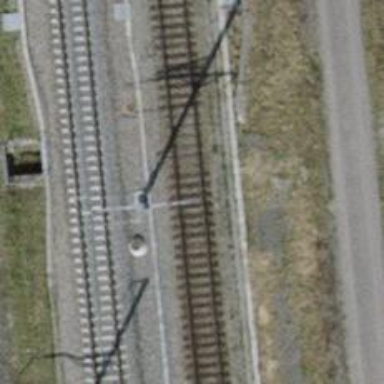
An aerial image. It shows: Railway milestone.